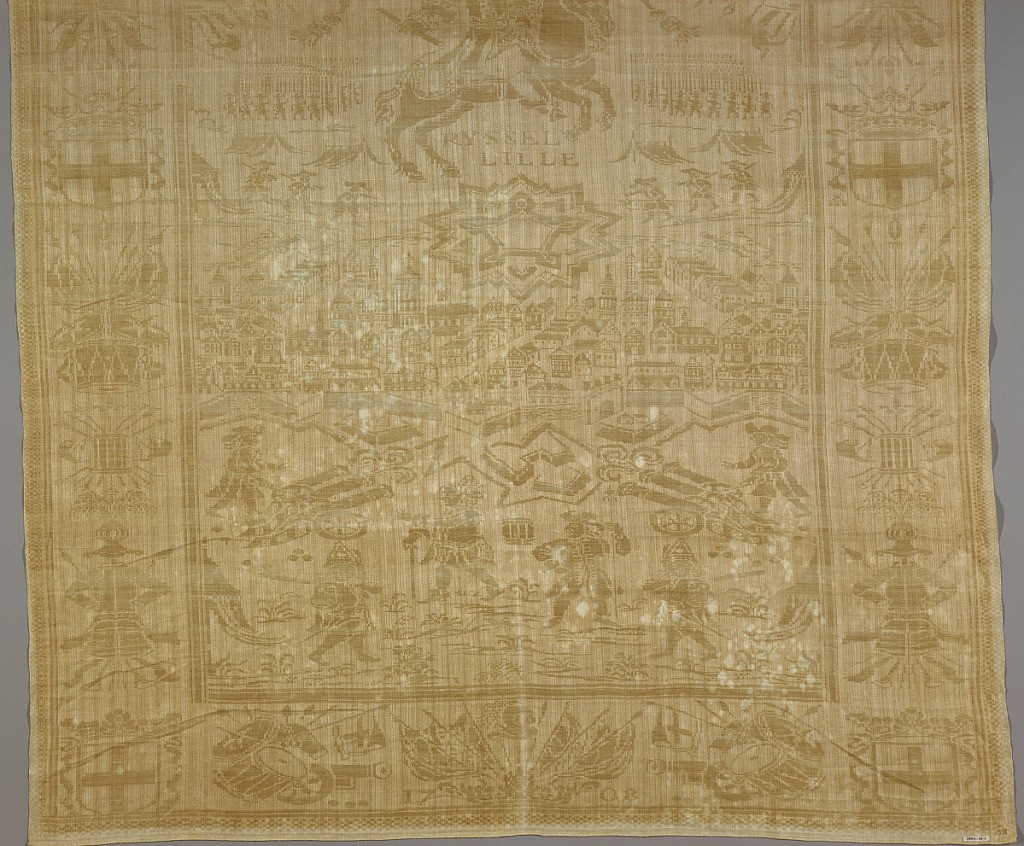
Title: Napkin
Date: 1710–50
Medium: linen Technique: damask
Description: Mounted horseman over a town illustrating the siege of Lille by Prince Eugene of Savoy in 1708.